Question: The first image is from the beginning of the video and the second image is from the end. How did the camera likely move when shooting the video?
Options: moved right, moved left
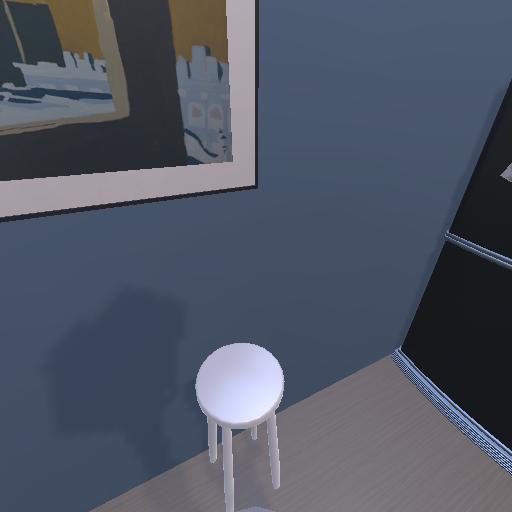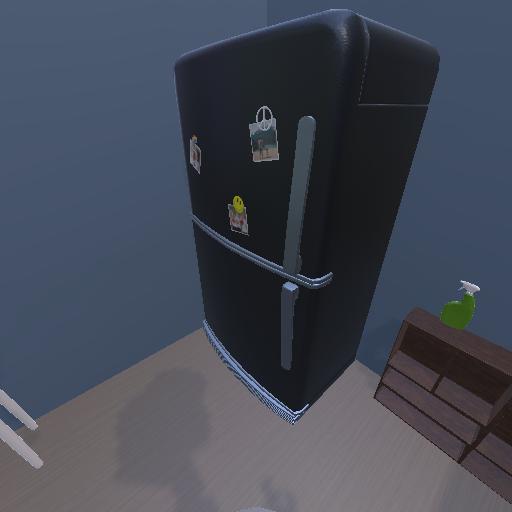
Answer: moved right